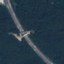
Label: Highway